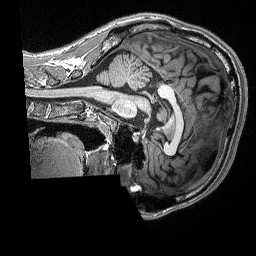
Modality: T1w
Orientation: sagittal
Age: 18
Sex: male
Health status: healthy
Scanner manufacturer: siemens
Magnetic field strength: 3 T
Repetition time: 2.3 s
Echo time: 0.00298 s